Question: as i am new in html, css, php so i am facing so many problems in completing a small project.So please don't mind. I've included a screen shot. Problem is that whenever i click radio button 'Yes' then only the input text fields of corresponding table should work. If i select the button 'No' then the text fields should be hidden i.e it will not take any input and i should be able to proceed without filling up the table. Thanks in advance.

.html
'''
<body>
<form action="reg2.php" method="post">
<div id="formWrap">
<div class="row">
<div class="label1" style="color:#0000CC; text-align:center; font-size:30px">B.E. Degree Course Registration</div>
</div> <!-- end of 0th row -->
<div id="form">
<div class="row">
<div class="labelusn1">USN</div>
<div class="inputusn">
<input type="text" id="usn" required="required" class="usndetail" name="usn"/>
</div>
</div> <!-- end of 1st row -->
<h1 style="color:#FF0000; font-style:italic; margin-left:55px; font-size:18px">Courses Dropped/Withdrawn/Failed in Previous Year:</h1>
<div class="row>
<div class="inputradio1" style="margin-left:50px">
<input type="radio" id="radio" required="required" class="detailradio1" name="sex" Value="Yes" />Yes, I have course(s) dropped/withdrawn/failed in previous year<br/>
<input type="radio" id="sex" required="required" class="detailradio1" name="sex" value="No"/>No, I don't have course(s) dropped/withdrawn/failed in previous year<br/></div>
</div> <!-- end of row -->
<table width="719" border="1" align="center" style="margin-top:10px">
<tr bgcolor="#A7A7A7">
<td width="87"><div align="center" class="style1"> Course Code </div></td>
<td width="50"><div align="center" class="style2"> Credits</div></td>
<td width="87"><div align="center" class="style3"> Status(D/W/F)</div></td>
<td width="467"><div align="center" class="style4"> Remarks</div></td>
</tr>
<tr>
<td><input type="text" name="cc1" style="width:85px;outline:none; border:hidden;margin:1px"/></td>
<td><input type="text" name="c1" style="width:48px;outline:none; border:hidden;margin:1px"/></td>
<td><input type="text" name="s1" style="width:85px;outline:none; border:hidden;margin:1px"/></td>
<td><input type="text" name="r1" style="width:465px;outline:none; border:hidden;margin:1px"/></td>
'''
I left the rest part of the code...if necessary i will post
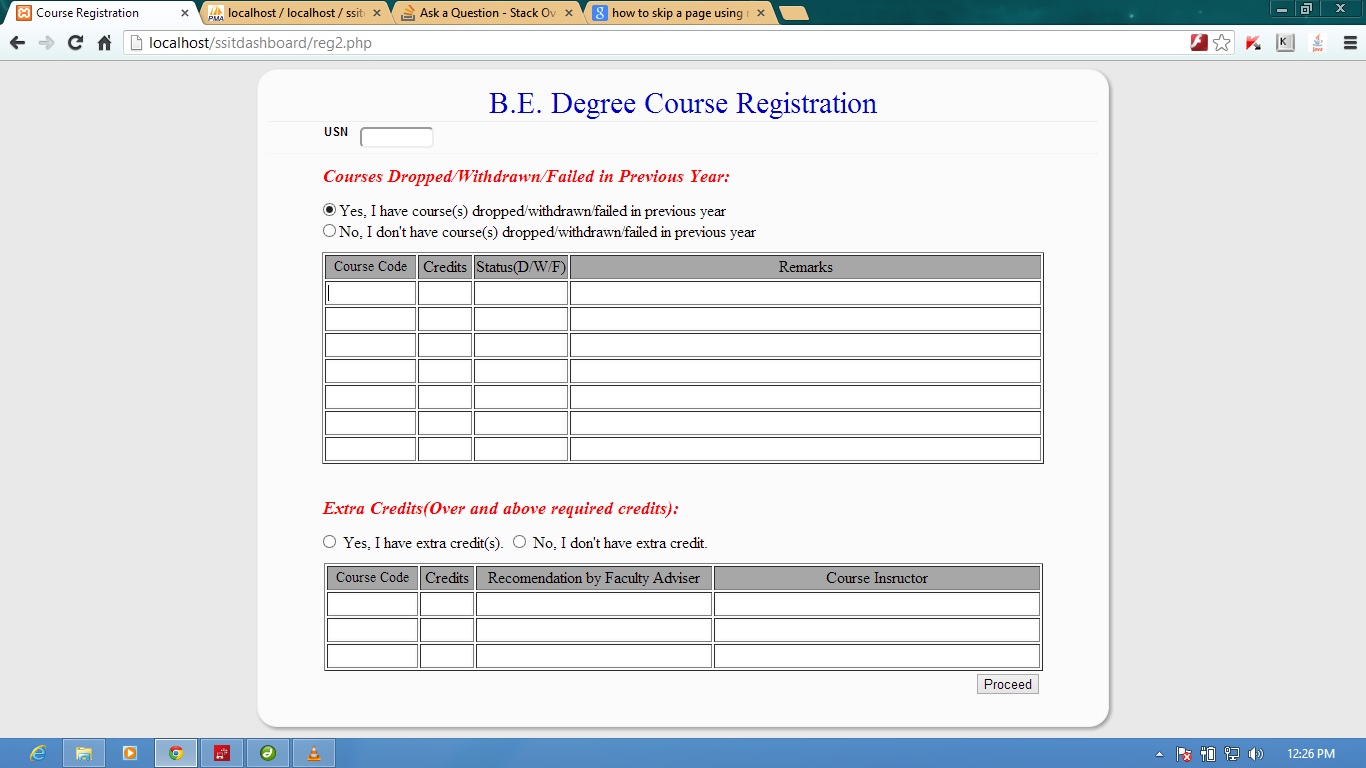
Answer: Your issue is solved, please check:
Simply add these scripts:
'''
<!-- Importing jQuery Library -->
<script type="text/javascript" src="http://code.jquery.com/jquery.min.js"></script>
<!-- Applying Custom JS -->
<script type="text/javascript">
jQuery(document).ready(function ($) {
// Disabling Text Fields by default
$("table input[type='text']").each(function () {
$(this).attr("disabled", "disabled");
});
$(".inputradio1 input[name=sex]").change(function () {
var val = $(this).val();
if (val == "No") {
$("table input[type='text']").each(function () {
$(this).attr("disabled", "disabled");
});
} else if (val == "Yes") {
$("table input[type='text']").each(function () {
$(this).removeAttr("disabled");
});
}
});
});
</script>
'''
Or checkout the fiddle here <URL>